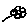
Label: flower